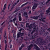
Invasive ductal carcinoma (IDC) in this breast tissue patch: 1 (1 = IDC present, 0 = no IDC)